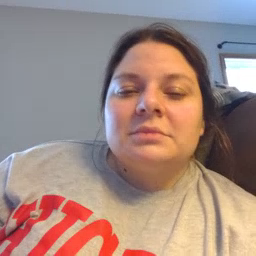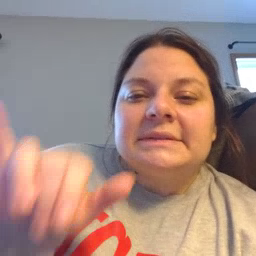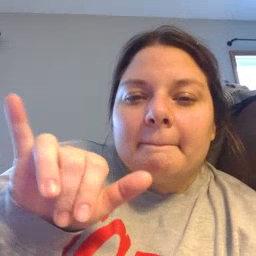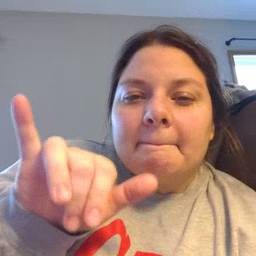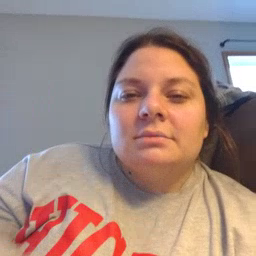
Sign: same